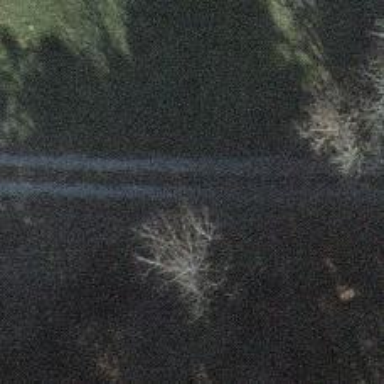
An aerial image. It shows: Service road with unpaved surface.